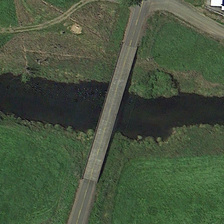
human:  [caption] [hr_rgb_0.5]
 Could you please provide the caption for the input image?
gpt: it takes a bridge across the river .

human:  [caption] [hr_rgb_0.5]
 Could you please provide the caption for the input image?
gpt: so many green grass around are there .

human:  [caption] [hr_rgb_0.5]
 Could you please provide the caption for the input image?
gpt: a long bridge is between the two mountains .

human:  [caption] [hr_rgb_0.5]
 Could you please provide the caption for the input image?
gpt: a small river is between the two green lands .

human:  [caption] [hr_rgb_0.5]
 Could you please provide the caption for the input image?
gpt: a long bridge is between the two mountains .